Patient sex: M
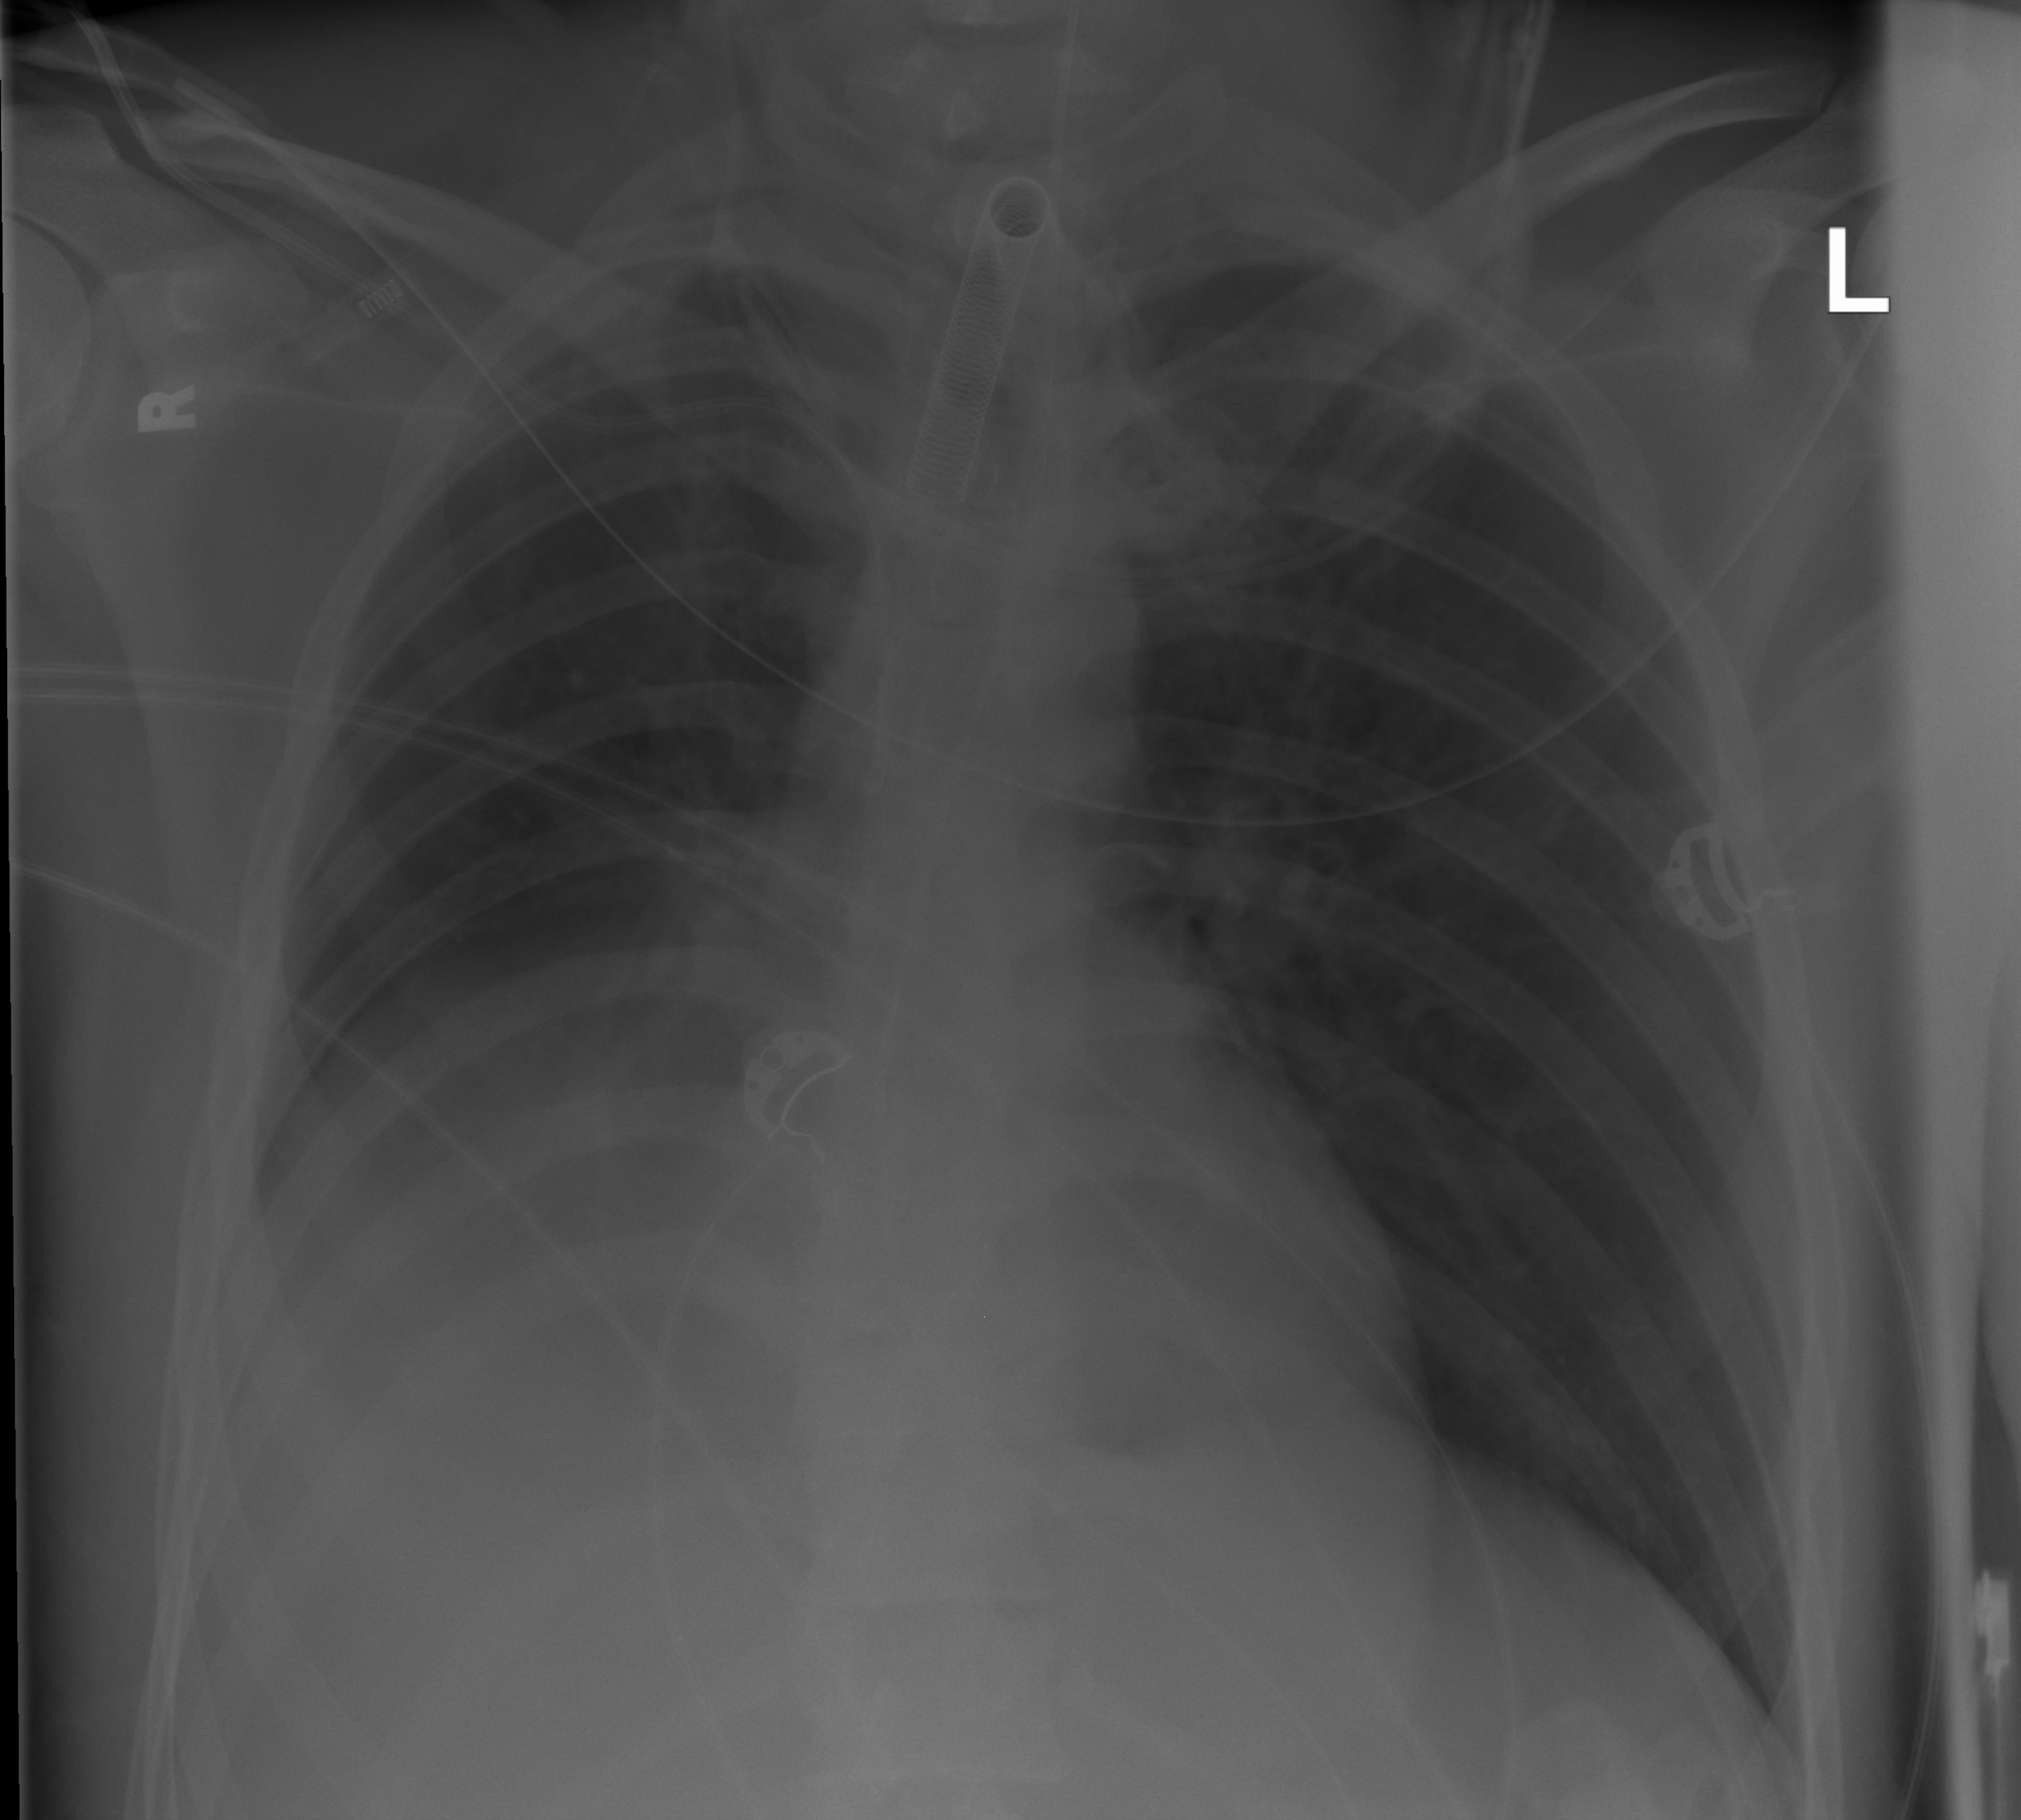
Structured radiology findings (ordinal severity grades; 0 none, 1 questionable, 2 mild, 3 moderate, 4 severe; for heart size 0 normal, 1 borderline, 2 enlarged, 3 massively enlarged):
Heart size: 0
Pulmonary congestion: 0
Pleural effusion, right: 3
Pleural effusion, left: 0
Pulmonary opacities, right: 0
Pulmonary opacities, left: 0
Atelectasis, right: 3
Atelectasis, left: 0